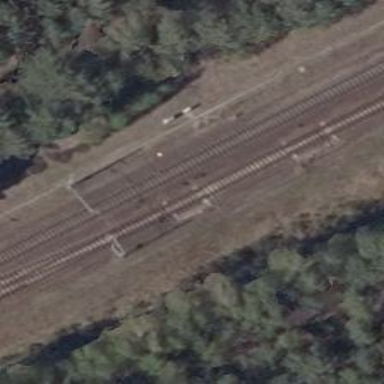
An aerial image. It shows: Railway switch with the turnout side on the right.